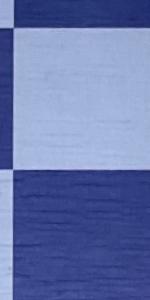
Label: Empty